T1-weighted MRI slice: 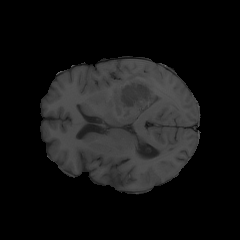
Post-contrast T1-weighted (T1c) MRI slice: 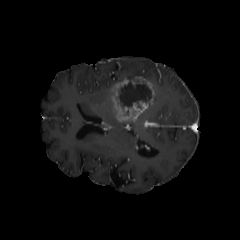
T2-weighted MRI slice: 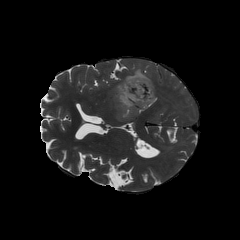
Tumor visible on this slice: yes